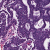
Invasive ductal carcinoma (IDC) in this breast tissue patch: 1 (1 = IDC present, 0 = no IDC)